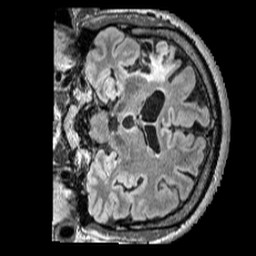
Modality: FLAIR
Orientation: coronal
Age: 41
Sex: male
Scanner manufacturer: siemens
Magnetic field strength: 3 T
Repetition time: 5 s
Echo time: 0.387 s